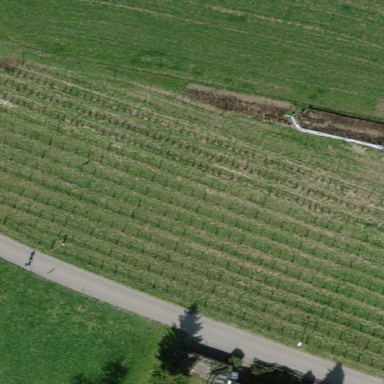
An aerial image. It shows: Vineyard.